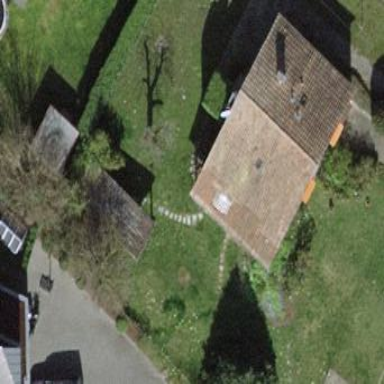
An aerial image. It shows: Garden surrounded by fence.